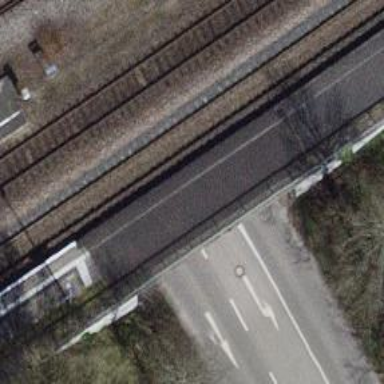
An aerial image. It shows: Secondary road with asphalt surface.